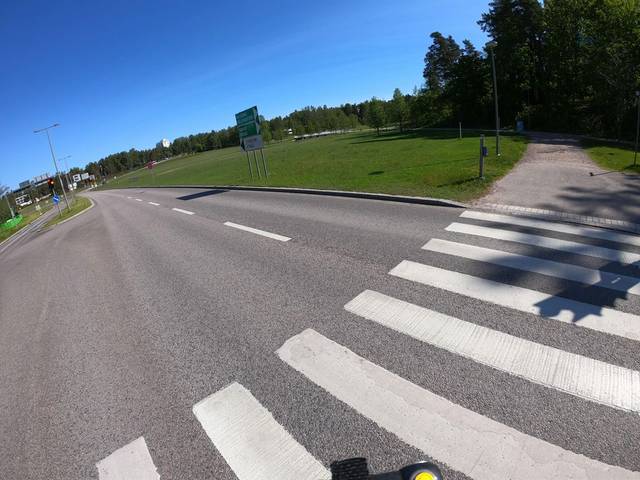
Region: Finland
Coordinates: 60.174, 24.81